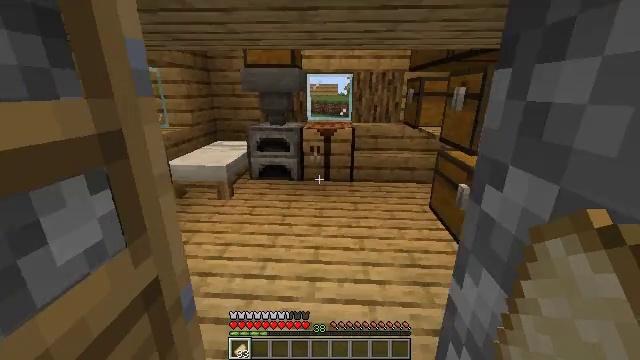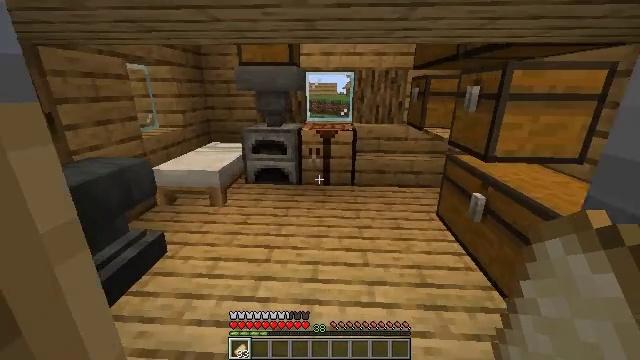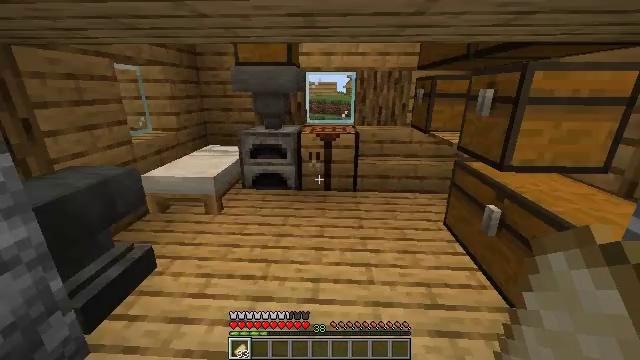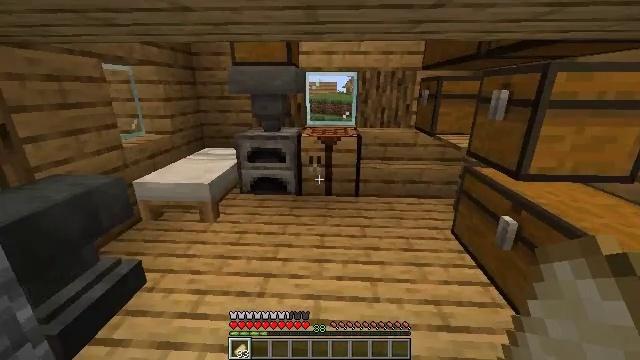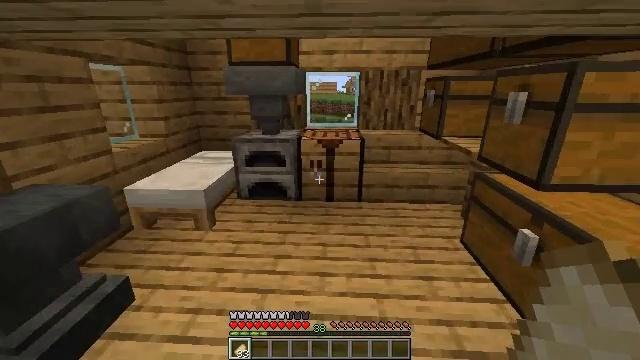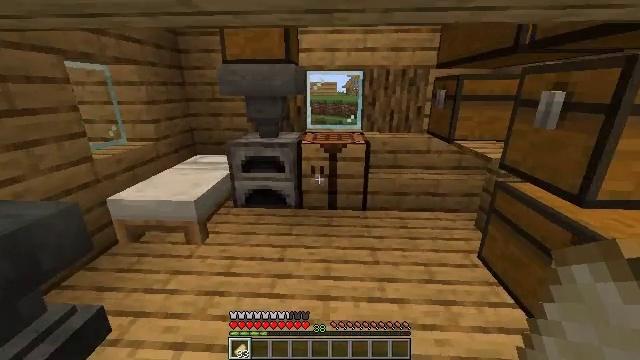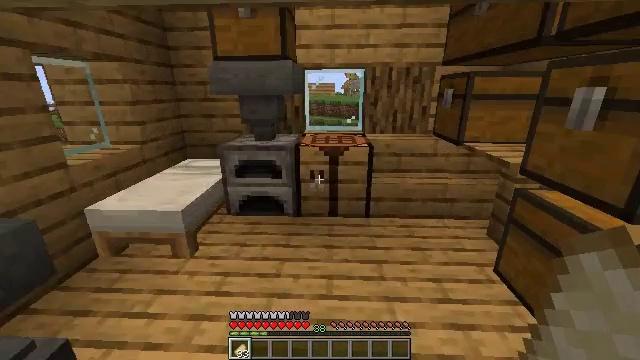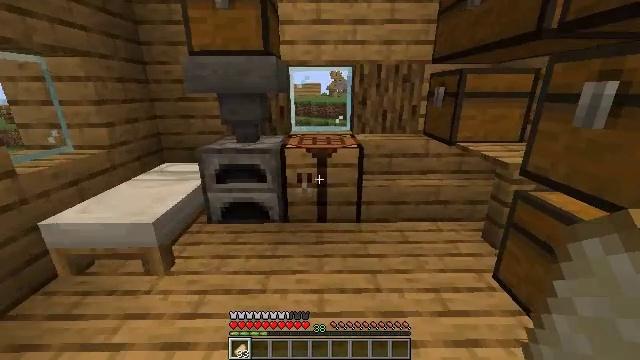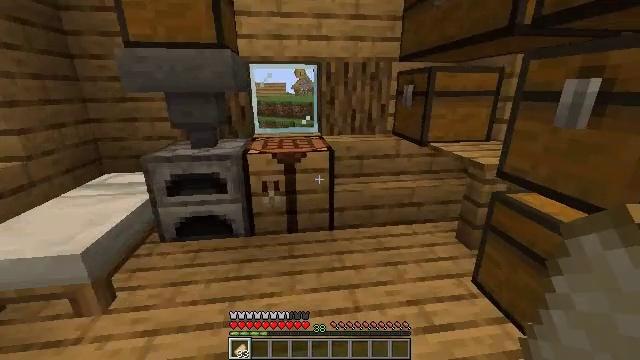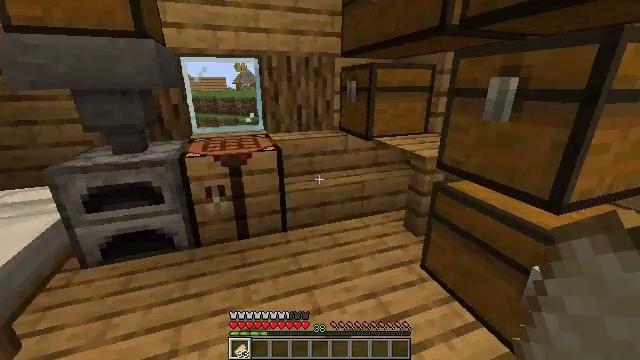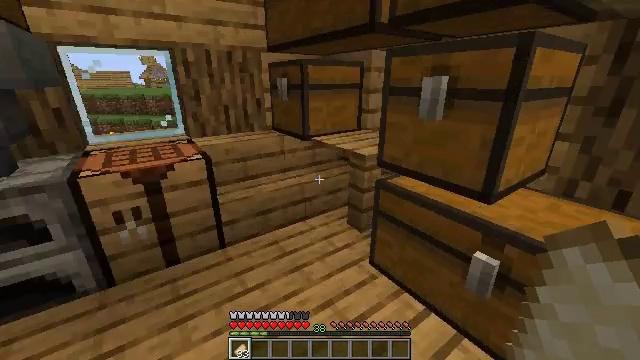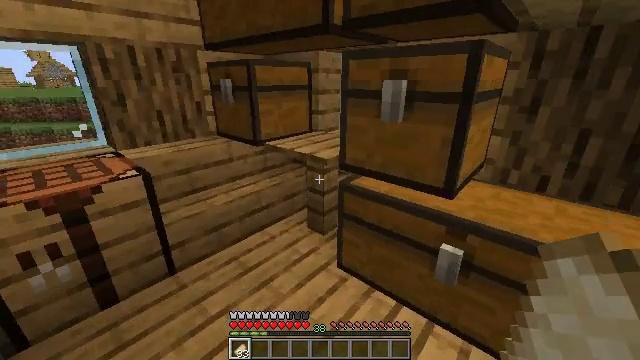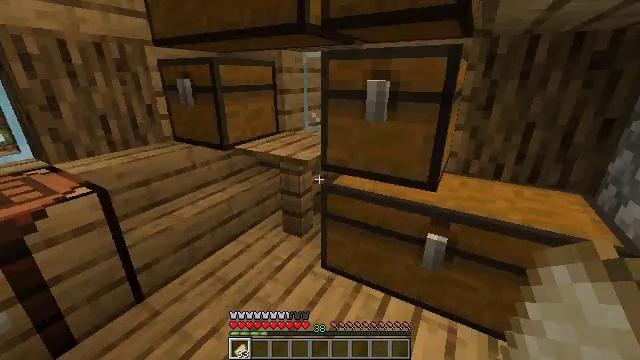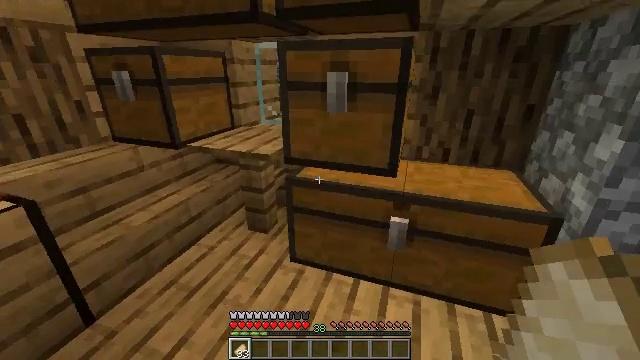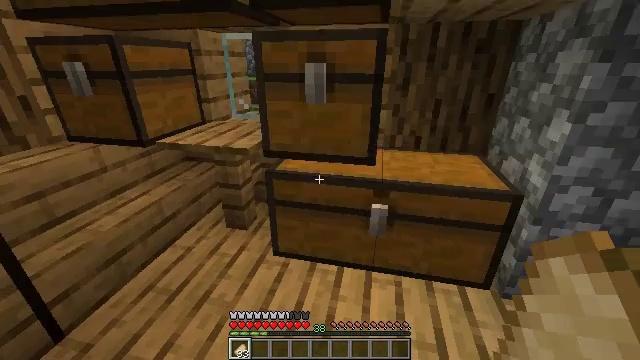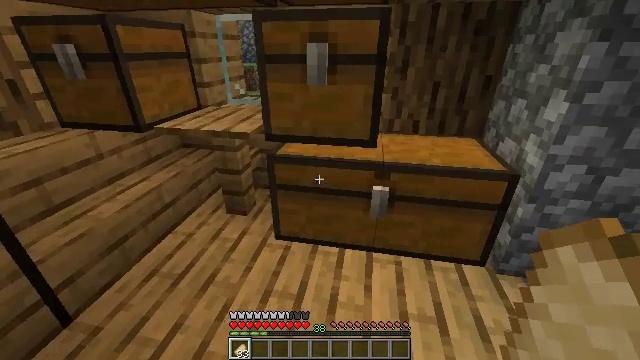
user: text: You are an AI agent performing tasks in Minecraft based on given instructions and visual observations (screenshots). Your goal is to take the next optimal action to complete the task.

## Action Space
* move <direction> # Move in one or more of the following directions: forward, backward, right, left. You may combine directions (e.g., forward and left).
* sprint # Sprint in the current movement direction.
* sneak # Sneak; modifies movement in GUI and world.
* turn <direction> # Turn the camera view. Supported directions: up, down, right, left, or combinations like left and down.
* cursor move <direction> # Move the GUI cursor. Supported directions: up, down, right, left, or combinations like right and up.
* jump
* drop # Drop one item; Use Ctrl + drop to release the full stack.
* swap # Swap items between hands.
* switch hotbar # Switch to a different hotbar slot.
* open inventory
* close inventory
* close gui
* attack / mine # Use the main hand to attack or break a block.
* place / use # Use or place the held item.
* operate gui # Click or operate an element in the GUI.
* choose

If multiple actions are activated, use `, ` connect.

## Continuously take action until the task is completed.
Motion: motion action
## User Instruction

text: Remove a pair of leather boots from the inventory.
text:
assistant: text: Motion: move forward
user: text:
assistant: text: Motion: move forward
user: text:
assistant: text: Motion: move forward
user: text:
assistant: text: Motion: move forward
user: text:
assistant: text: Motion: move forward
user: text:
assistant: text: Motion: move forward
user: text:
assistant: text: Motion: move forward, turn right
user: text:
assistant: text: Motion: move forward, turn right
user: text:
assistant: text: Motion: move forward, turn right and down
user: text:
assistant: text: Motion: move left, turn right
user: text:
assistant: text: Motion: move left, turn right
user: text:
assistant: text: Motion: move left, turn right
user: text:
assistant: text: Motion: turn right and down
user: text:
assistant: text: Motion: turn right and down
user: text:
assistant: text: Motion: turn right and down
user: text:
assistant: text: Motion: no_op
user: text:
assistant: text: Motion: no_op
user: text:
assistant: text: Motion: no_op
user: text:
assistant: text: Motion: no_op
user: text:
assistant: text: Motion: no_op
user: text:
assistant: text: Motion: no_op
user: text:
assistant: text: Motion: turn right
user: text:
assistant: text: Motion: turn right
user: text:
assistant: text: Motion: turn right
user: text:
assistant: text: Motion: no_op
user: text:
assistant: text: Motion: no_op
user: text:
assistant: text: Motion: no_op
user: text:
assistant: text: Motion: no_op
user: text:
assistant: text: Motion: no_op
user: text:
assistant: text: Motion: no_op